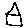
Label: house